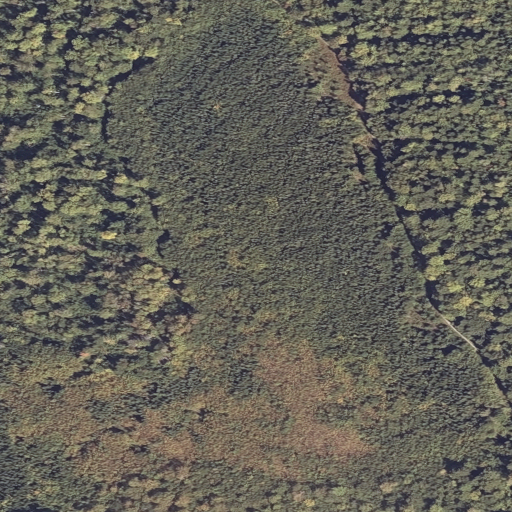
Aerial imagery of ridge(s) in Maine named Weaver Ridge containing mixed forest, deciduous forest, evergreen forest, shrub, and grassland